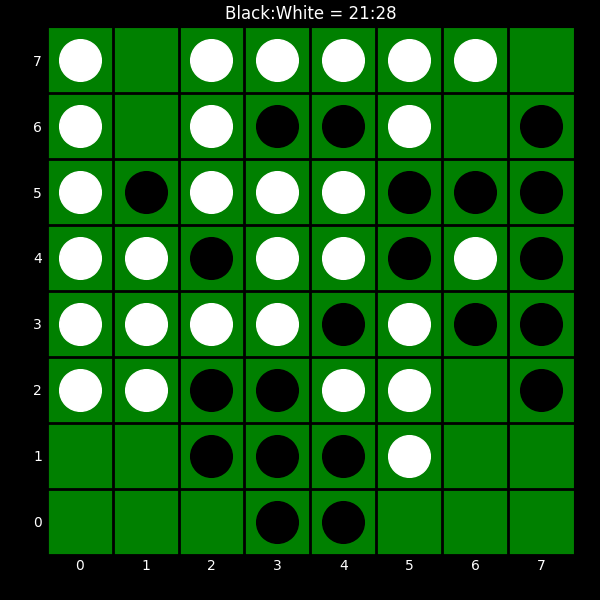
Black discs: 21
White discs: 28